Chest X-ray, PA view. Patient: 50 years old, sex F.
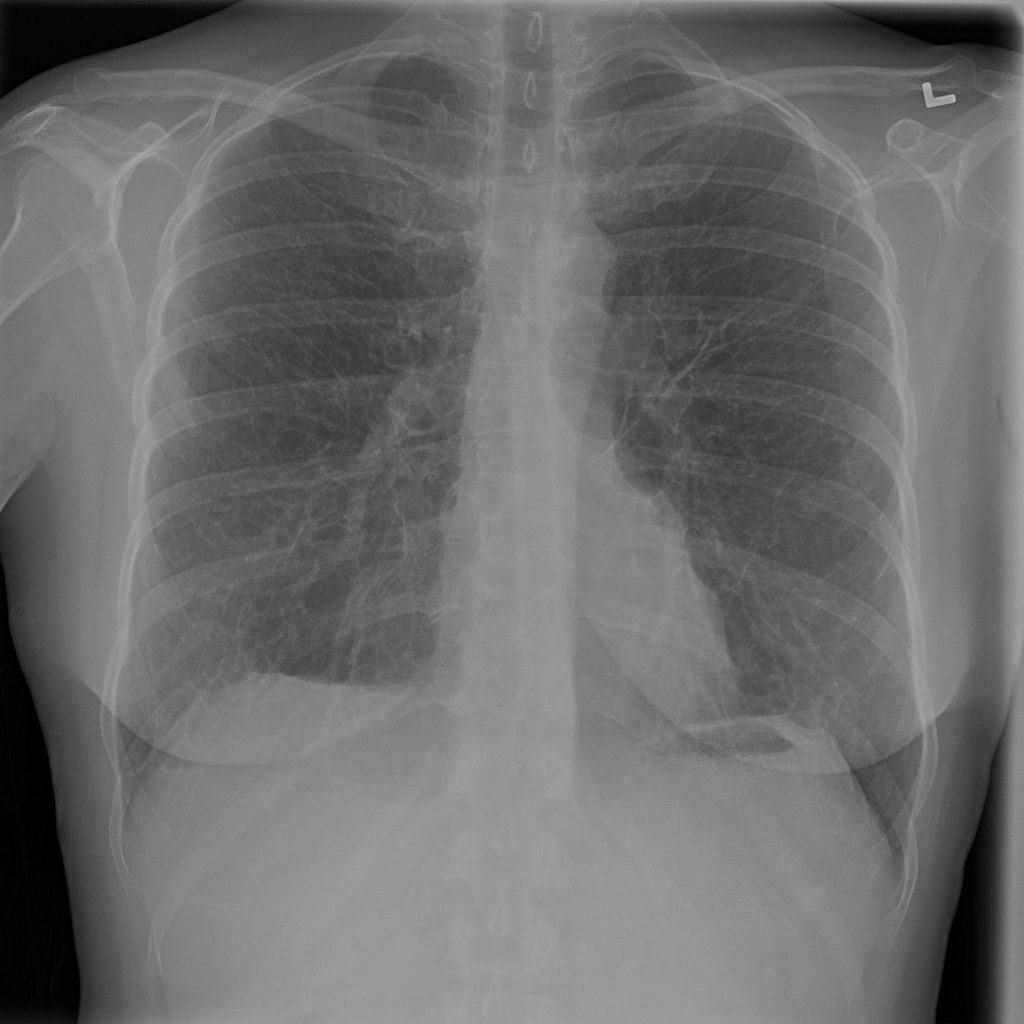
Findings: No Finding